Question: Any idea why the ylabel isn't center justified and how I might go about centering it?

Rendering text with LaTeX ('text.usetex: True')
'ylabel('Soil Moisture Sensitivity,
(0.01 K m$^3$ m$^{-3}$)')'
Tried adding \centering, didn't work.
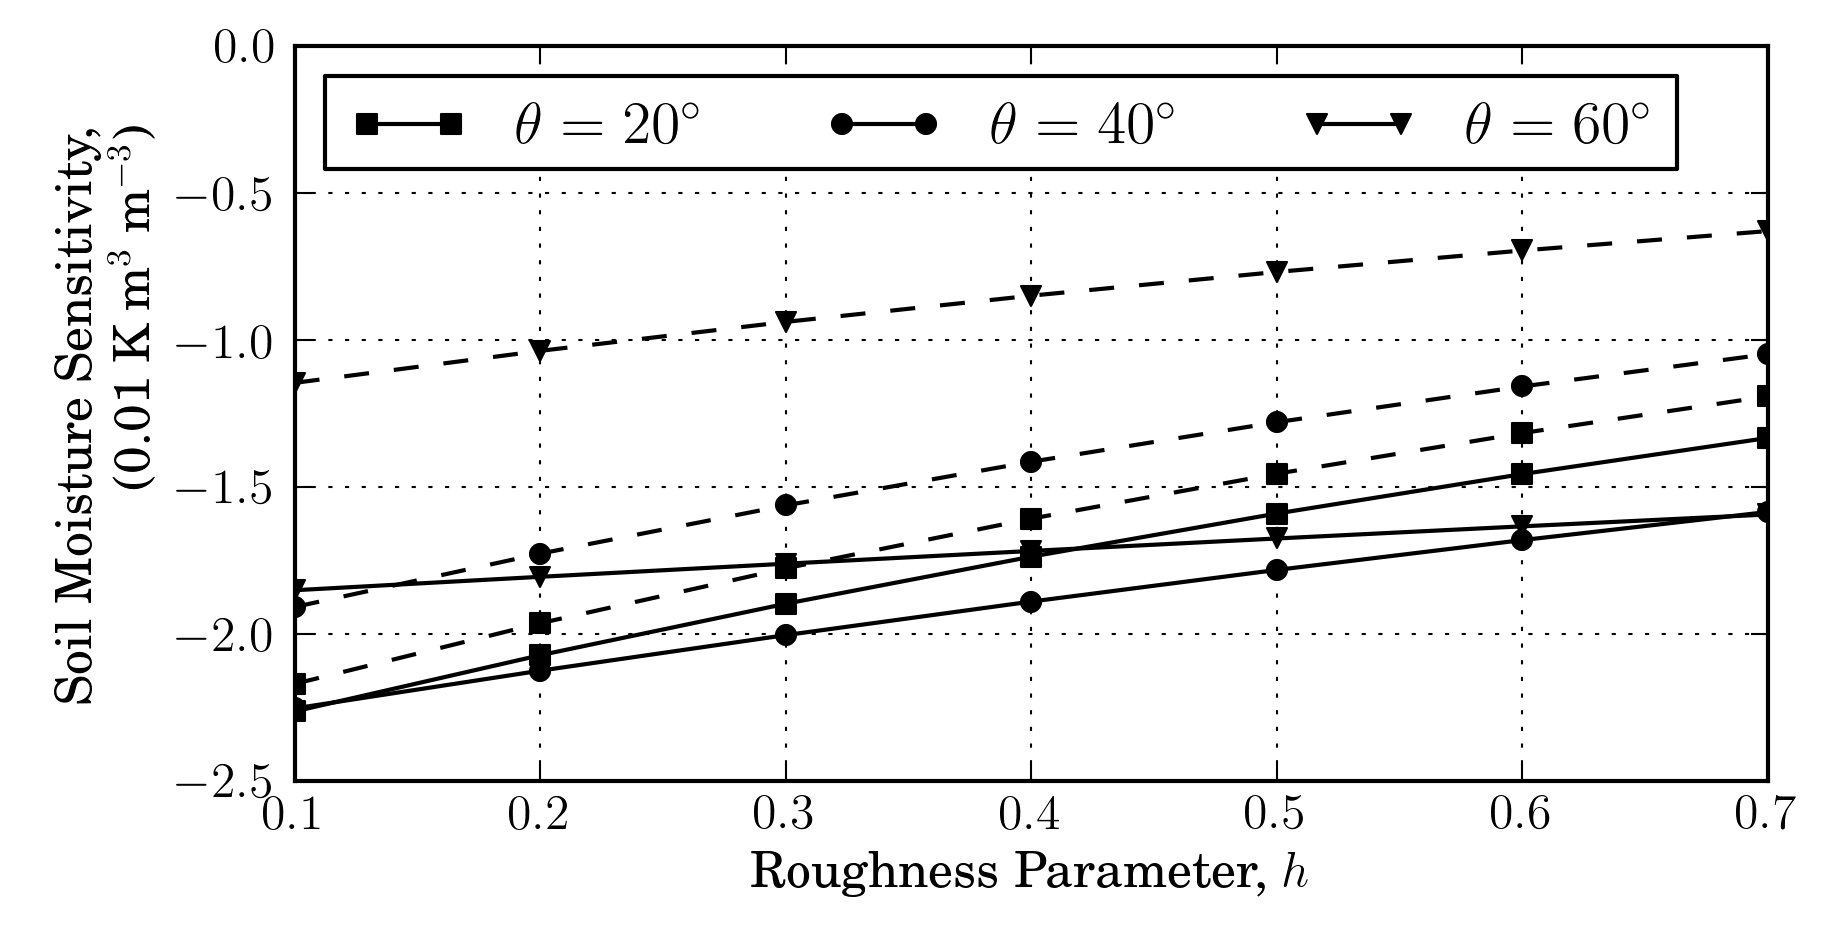
Answer: did you try
'ylabel('Soil Moisture Sensitivity,
(0.01 K m$^3$ m$^{-3}$)', multialignment='center')'?
As seen here: <URL>